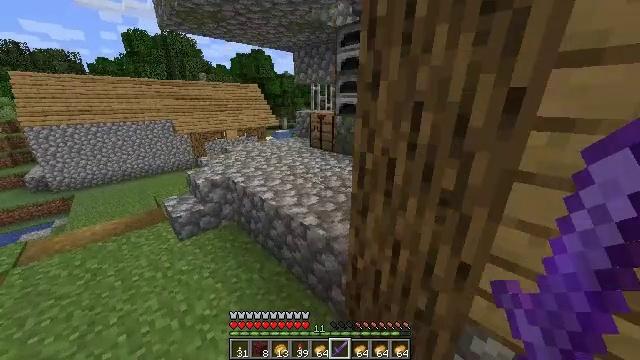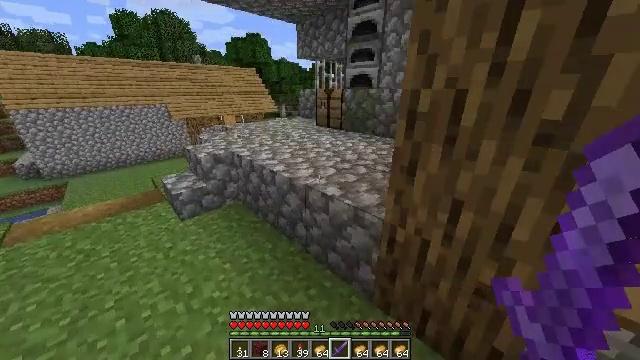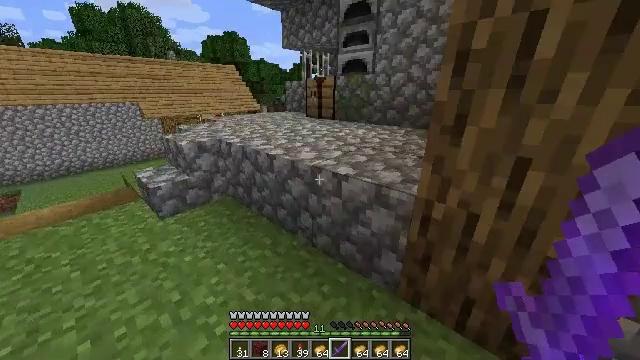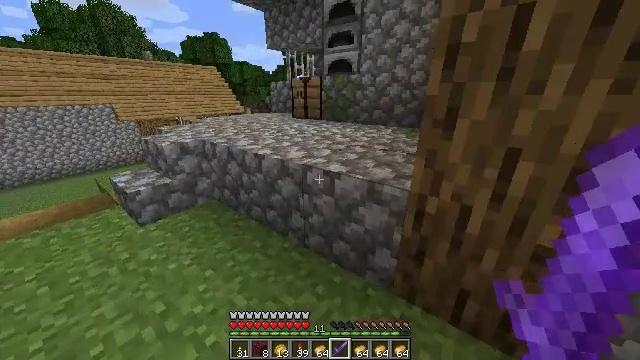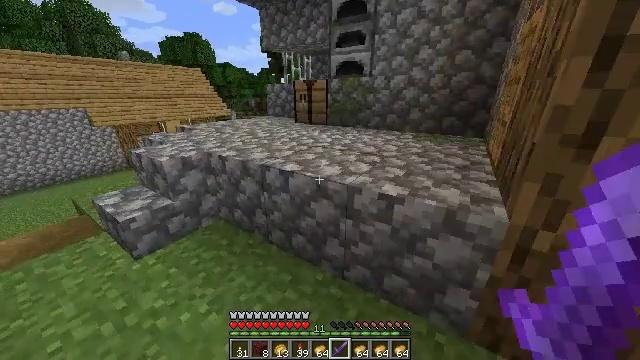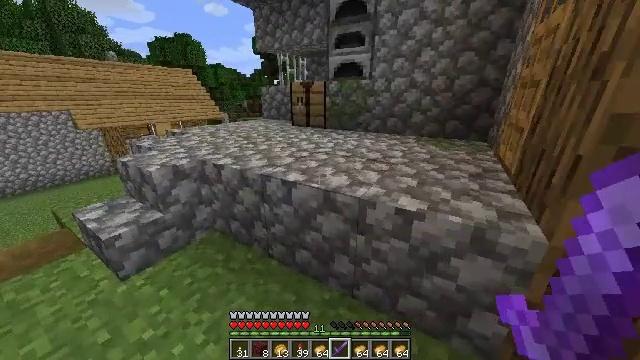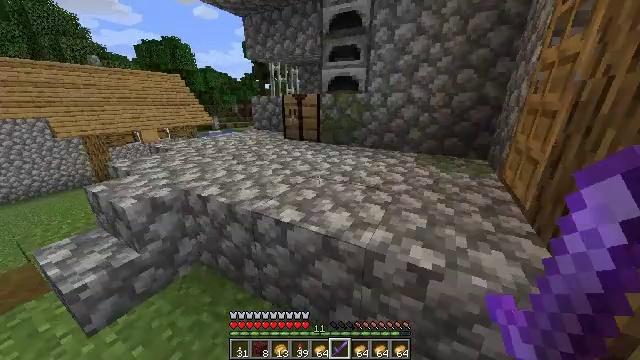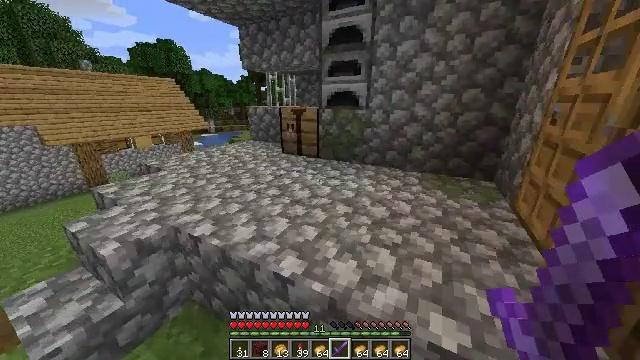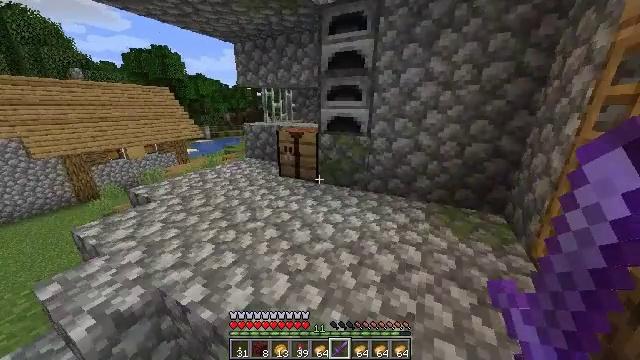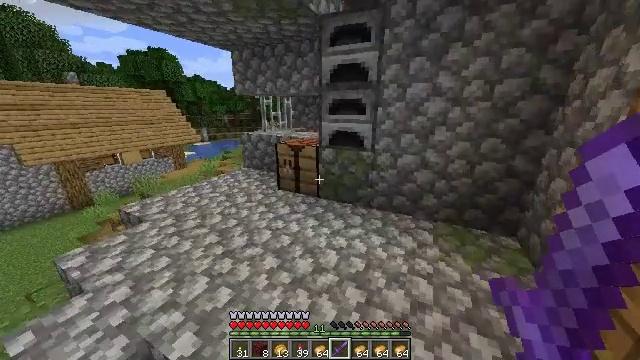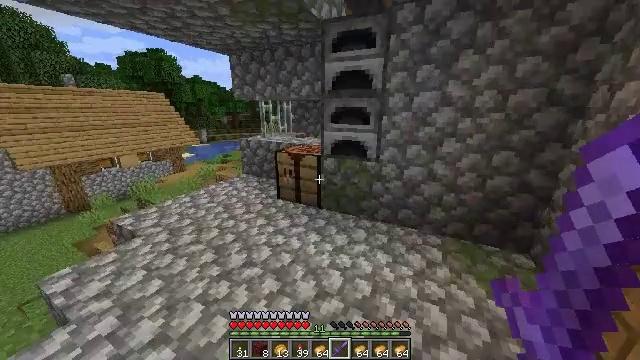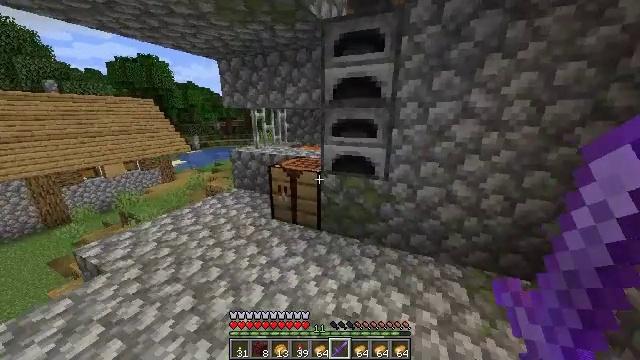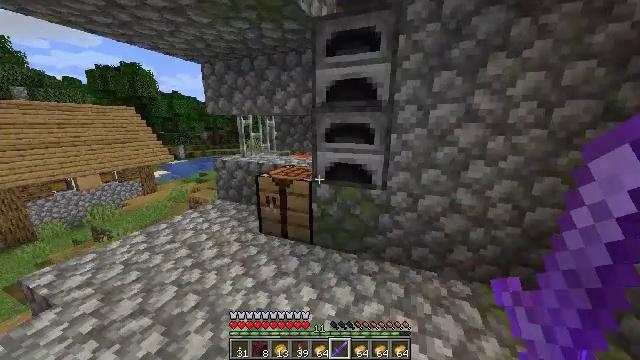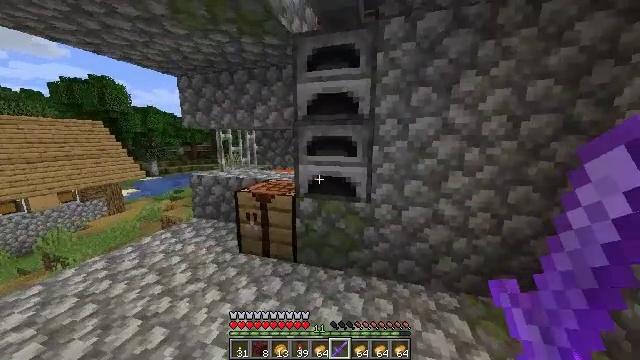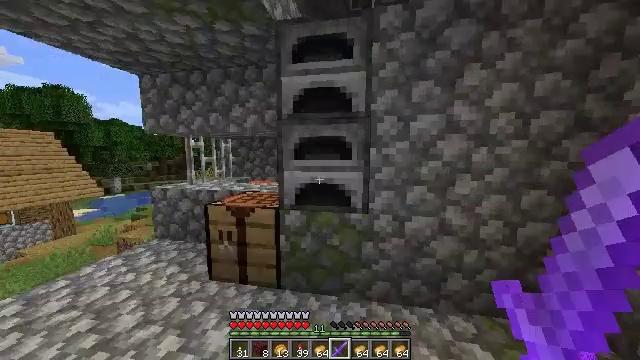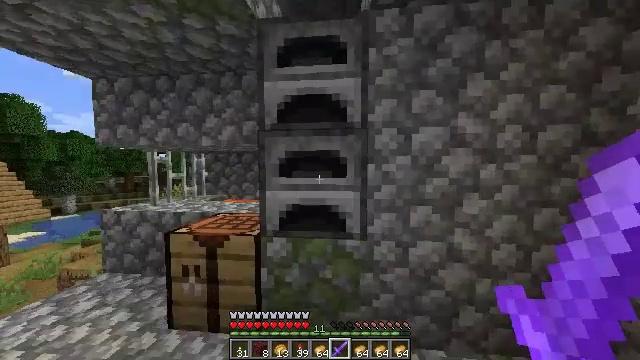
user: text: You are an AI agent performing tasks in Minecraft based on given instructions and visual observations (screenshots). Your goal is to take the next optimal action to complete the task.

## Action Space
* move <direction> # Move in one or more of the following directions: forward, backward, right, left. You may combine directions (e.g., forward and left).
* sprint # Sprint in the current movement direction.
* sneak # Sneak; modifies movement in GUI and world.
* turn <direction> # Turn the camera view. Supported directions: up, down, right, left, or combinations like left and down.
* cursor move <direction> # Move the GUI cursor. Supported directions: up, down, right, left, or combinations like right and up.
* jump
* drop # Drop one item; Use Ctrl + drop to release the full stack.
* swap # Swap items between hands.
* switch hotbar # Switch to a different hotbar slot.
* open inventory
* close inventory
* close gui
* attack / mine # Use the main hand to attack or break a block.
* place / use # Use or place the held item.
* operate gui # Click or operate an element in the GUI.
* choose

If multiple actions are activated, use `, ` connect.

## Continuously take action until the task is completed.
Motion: motion action
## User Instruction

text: craft item air
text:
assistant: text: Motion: move forward and move left, turn down
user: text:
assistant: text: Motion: move forward and move left, turn right
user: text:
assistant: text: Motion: move forward and move left, turn right
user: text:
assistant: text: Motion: move forward and move left, turn right
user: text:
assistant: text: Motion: move forward, turn right
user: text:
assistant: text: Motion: move forward, turn right, jump
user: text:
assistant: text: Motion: move forward, jump
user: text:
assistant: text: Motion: move forward, turn right, jump
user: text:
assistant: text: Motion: move forward, jump
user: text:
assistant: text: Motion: move forward, jump
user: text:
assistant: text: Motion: move forward, turn right and up, jump
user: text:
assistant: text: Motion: move forward, turn right and up
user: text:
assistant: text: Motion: move forward, turn right and up
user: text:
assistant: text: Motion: move forward, turn right and up
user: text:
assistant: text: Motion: move forward, turn right and up
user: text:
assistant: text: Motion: move forward, turn right and up
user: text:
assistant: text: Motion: move forward, turn right and up
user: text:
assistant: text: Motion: turn right and up
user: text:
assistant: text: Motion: turn left and up
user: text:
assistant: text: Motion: turn left and up
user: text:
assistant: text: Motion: turn left and up
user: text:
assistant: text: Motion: turn right and up
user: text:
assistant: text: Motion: turn up
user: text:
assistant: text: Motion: turn up
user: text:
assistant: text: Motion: turn left and up
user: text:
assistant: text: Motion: turn up
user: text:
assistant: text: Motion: turn up
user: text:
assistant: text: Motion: turn up
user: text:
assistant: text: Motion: turn up
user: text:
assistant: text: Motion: turn up